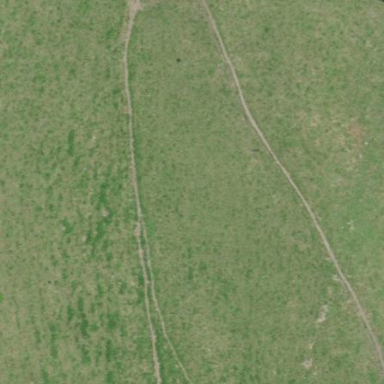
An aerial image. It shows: Beautiful meadow.